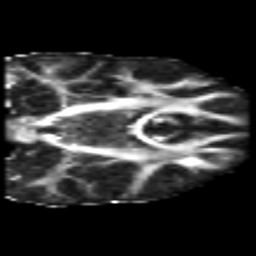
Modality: FA
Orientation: coronal
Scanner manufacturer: philips
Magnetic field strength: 3 T
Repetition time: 8.6 s
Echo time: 0.127 s